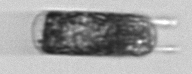
Label: Hemiaulus